Question: i want to remove the vertical line. which is in the red circularity.
!
but when click the tab two.it showing like this:

The Following Code is not Working
'''
if($('#videotabs1').show()){
$('.vtab2').css('border-right', 'none');
}
'''
when the videotabs1 show. the '.vtab2' border is not removed.
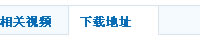
Answer: 'show' returns the jQuery instance on which it's called, which is always truthy, and so no matter what you'll go into the 'if''s body. You might want <URL>' where "whatever" is whatever class you use for "active" tabs in your UI.
...in fact, this probably could be handled at the CSS end without using JavaScript at all (er, not using it for this). If you have an "inactive" class you use for your inactive tabs, I'd include the 'border-right: none;' rule in that.